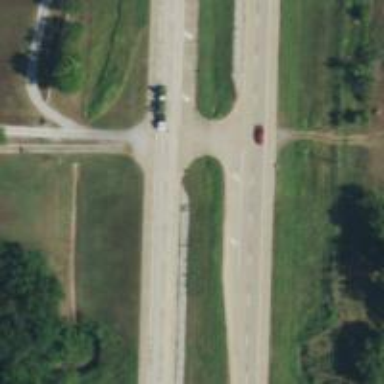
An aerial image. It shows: Trunk link highway.